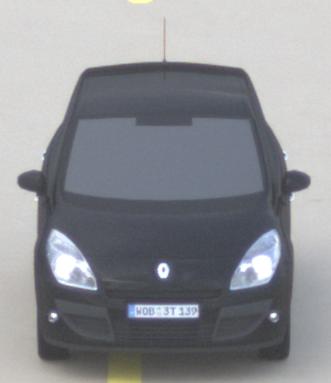
Make: Renault
Model: Scénic 1.6 16V 110
Detailed model: Scénic (III)
Model produced from: 2009/06
Model produced until: 2010/08
Doors: 5
Color: black
Road condition: dry road
Daytime: midday
Contrast: low contrast